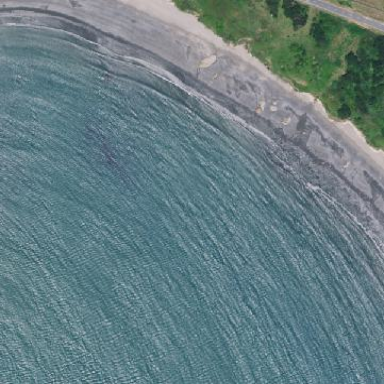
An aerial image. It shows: Sandy beach with natural surface.